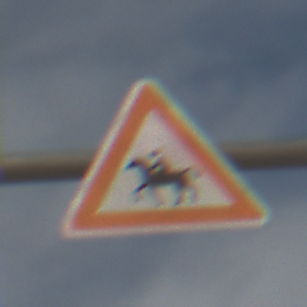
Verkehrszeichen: ReiterRechts
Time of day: MorningAfternoon
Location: Outdoor (Urban)
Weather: PartlyCloudy
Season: NotSpecified
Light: Natural